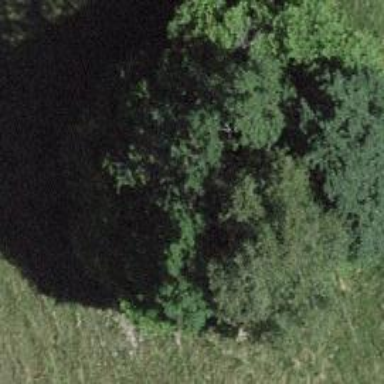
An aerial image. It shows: Deciduous tree currently leafless.